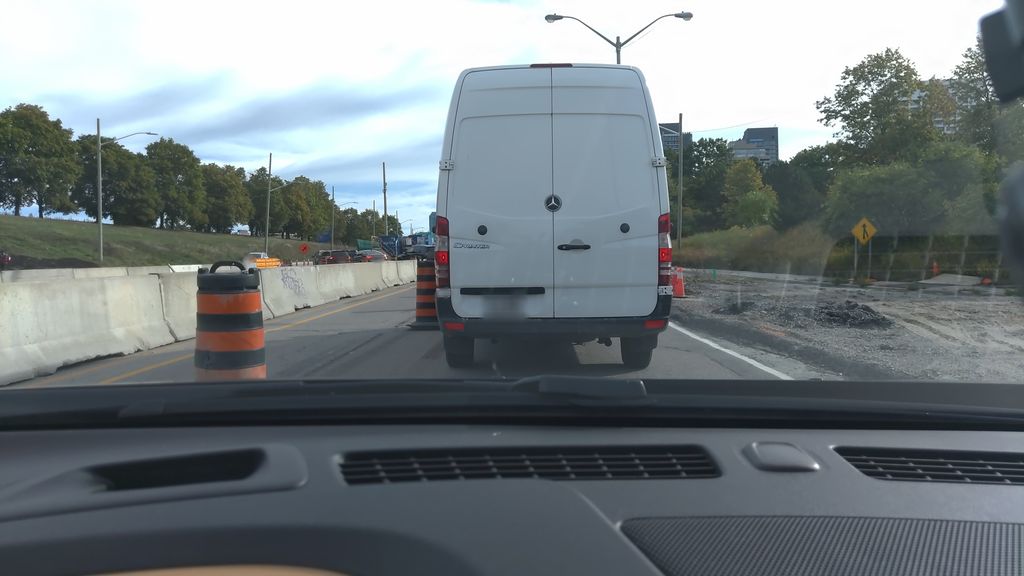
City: toronto